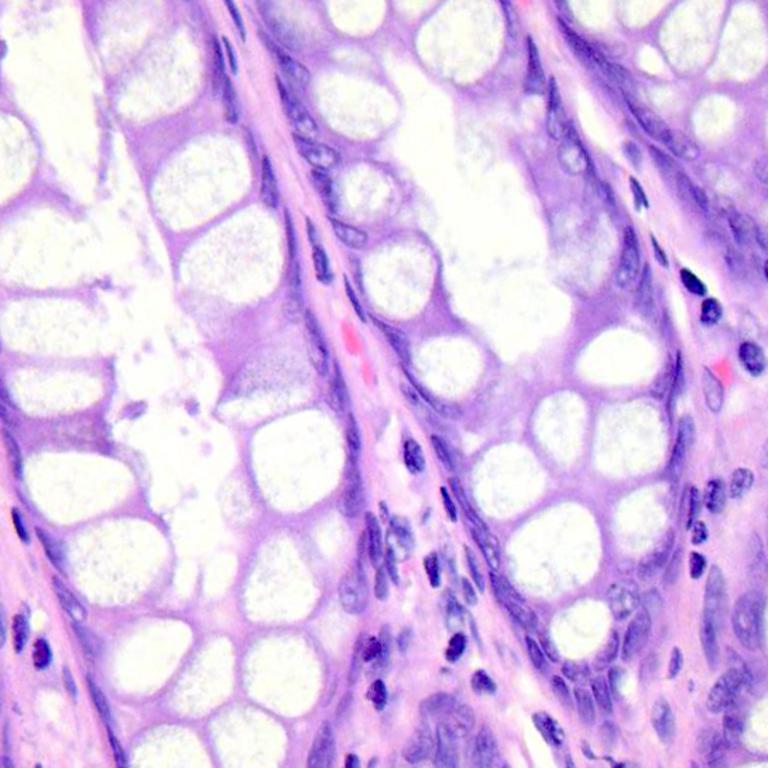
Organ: colon
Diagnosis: benign